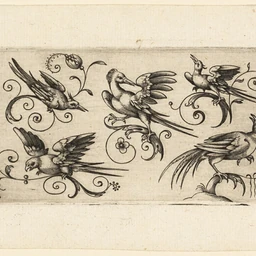
Title: Ornament Panels with Birds: Plate 6
Artist: Adrian Muntink
Caption: ornament panels with birds: plate 6, engraving, paper (fiber product), print, prints and drawing, adrian muntink, a work made of engraving in black on paper, prints and drawings, art institute of chicago